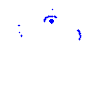
Particle: electron